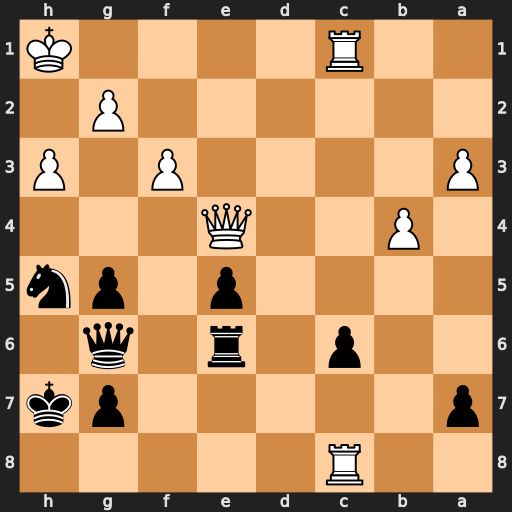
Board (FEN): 2R5/p5pk/2p1r1q1/4p1pn/1P2Q3/P4P1P/6P1/2R4K
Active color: b
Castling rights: -
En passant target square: -
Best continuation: Ng3+ Kh2 Nxe4